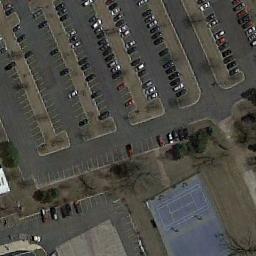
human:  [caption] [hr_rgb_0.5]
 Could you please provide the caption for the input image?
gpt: There are many cars in the parking lot next to the tennis courts .

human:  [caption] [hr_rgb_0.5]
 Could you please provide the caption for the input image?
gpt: Many parking lots next to the tennis court .

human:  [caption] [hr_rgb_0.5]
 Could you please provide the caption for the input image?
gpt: Several cars were parked haphazardly in the vacant lot next to the tennis court .

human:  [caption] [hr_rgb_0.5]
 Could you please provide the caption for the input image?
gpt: The tennis court is on the bare land next to the parking lot .

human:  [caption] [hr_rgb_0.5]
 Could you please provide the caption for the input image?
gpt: The tennis court is beside a parking lot with some cars .